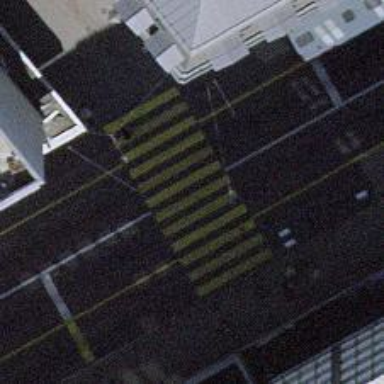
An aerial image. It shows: Road crossing with traffic signals.